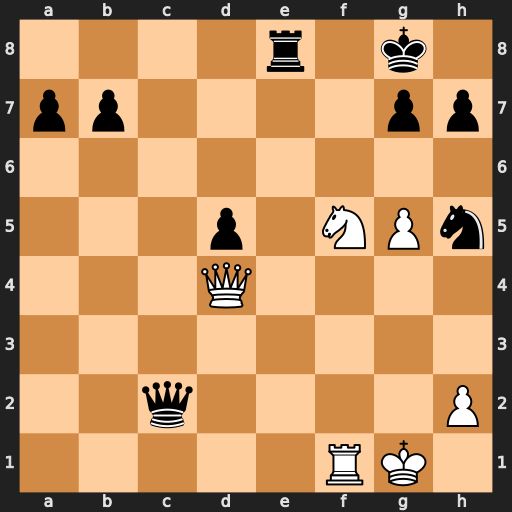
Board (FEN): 4r1k1/pp4pp/8/3p1NPn/3Q4/8/2q4P/5RK1
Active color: w
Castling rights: -
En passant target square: -
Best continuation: Qxd5+ Kh8 Nd6 h6 Nxe8